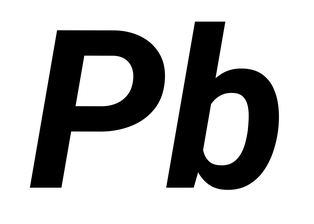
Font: Roboto-Italic_Bold_Italic